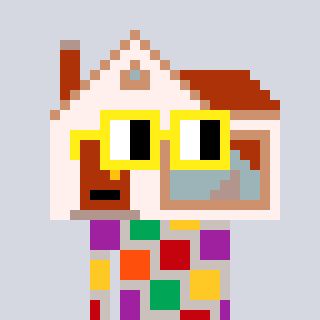
a pixel art character with square yellow glasses, a house-shaped head and a foggrey-colored body on a cool background